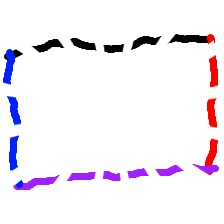
Shape: rectangle